Question: I have a window that contains a 'QTableView' which and are . The 'QTableView' is nested within a 'QWidget' that in turn is nested within a 'QScrollArea' that in turn is nested within a 'QMdiArea' which is the 'centralWidget' of a 'QMainWindow'.
When the 'QScrollArea' is shown, the 'QTableView' has extra space to the right of the last column that I want to be removed :

I want the 'QTableView' to fit the exact width of the columns (i.e. no extra space after the rightmost column).
I tried to use 'tableView.setFixedWidth(desired_width)' but then the only way it could work was to iterate over all the columns and get their widths and sum them up together and add the 'verticalHeader' width and the scroll-bars width and pass it as the 'desired_width'.
It does work this way but it seems to be very complex for such an obvious requirement : I think a lot of program developers want their tables' width to fit the columns' width and this is what makes me wonder that maybe there is a method that does that automatically without the extra calculations and that I'm unaware of.
So my question is : is there a simpler way to achieve the same result ?
Here is my code for reference :
The code for the 't_main' module responsible for creating the 'QMainWindow' :
'''
import sys
import t_wdw
from PySide import QtGui
class Main_Window(QtGui.QMainWindow):
def __init__(self):
super(Main_Window,self).__init__()
self.initUI()
def initUI(self):
self.statusBar()
# Defines QActions for menu
self.new_window=QtGui.QAction("&Window alpha",self)
self.new_window.triggered.connect(self.open_window)
# Creates the menu
self.menu_bar=self.menuBar()
self.menu1=self.menu_bar.addMenu('&Menu 1')
self.menu1.addAction(self.new_window)
# Creates a QMdiArea to manage all windows.
self.wmanager=QtGui.QMdiArea()
self.wmanager.setViewMode(QtGui.QMdiArea.TabbedView)
self.setCentralWidget(self.wmanager)
self.showMaximized()
# Opens the new window that holds the QTableView
def open_window(self):
t_wdw.launch_window()
t_wdw.window_alpha=self.wmanager.addSubWindow(t_wdw.window)
t_wdw.window_alpha.show()
def main():
app=QtGui.QApplication(sys.argv)
main_wdw=Main_Window()
sys.exit(app.exec_())
if __name__=="__main__":
main()
'''
The code for 't_wdw' module that is responsible for creating the 'SubWindow' with the 'QTableView'.
'''
from PySide import QtGui
from PySide import QtCore
def launch_window():
global window
# Creates a new window
window=QtGui.QScrollArea()
window1=QtGui.QWidget()
row=0
data=[["VH"+str(row+i),1,2,3] for i in range(20)]
headers=["HH1","HH2","HH3"]
# Creates a table view with columns resized to fit the content.
model=my_table(data,headers)
tableView=QtGui.QTableView()
tableView.setModel(model)
tableView.resizeColumnsToContents()
# Fixes the width of columns and the height of rows.
tableView.horizontalHeader().setResizeMode(QtGui.QHeaderView.Fixed)
tableView.verticalHeader().setResizeMode(QtGui.QHeaderView.Fixed)
"""
Here is the solution I resorted to to fix the tableView width
equal to its content and that I want to make simpler
"""
vhwidth=tableView.verticalHeader().width()
desired_width=QtGui.QStyle.PM_ScrollBarExtent*2+vhwidth+1
for i in range(len(headers)):
desired_width+=tableView.columnWidth(i)
tableView.setFixedWidth(desired_width)
"""
Sets the layouts and widgets using a QHBoxLayout because
I want the QTableView to be centered on the window
and more widgets and layouts are to be added later.
"""
window1.main_layout=QtGui.QHBoxLayout()
window1.main_layout.addStretch(0)
window1.main_layout.addWidget(tableView)
window1.main_layout.addStretch(0)
window.setLayout(window1.main_layout)
window.setWidget(window1)
class my_table(QtCore.QAbstractTableModel):
def __init__(self,data,headers,parent=None):
QtCore.QAbstractTableModel.__init__(self,parent)
self.__data=data
self.__headers=headers
def rowCount(self,parent):
return len(self.__data)
def columnCount(self,parent):
return len(self.__headers)
def data(self, index, role):
if role == QtCore.Qt.DisplayRole:
row = index.row()
column = index.column()
return self.__data[row][column+1]
def headerData(self,section,orientation,role):
if role == QtCore.Qt.DisplayRole:
if orientation == QtCore.Qt.Horizontal:
return self.__headers[section]
if orientation == QtCore.Qt.Vertical:
return self.__data[section][0]
'''
An extra question for those who read the code : Why do I need to multiply 'PM_ScrollBarExtent' by 2 to get the correct result ?
P.S : I'm using PySide 1.2.1 but answers in PyQt or C++ are fine.
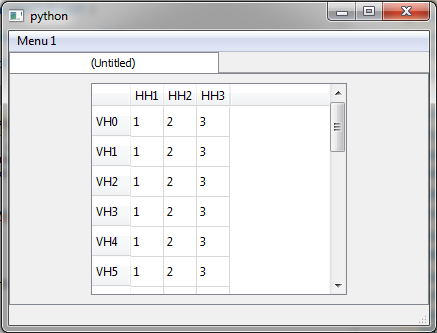
Answer: There are a couple of things about your width calcualtion that are wrong.
Firstly, you attempt to use 'QtGui.QStyle.PM_ScrollBarExtent' to get the width of the vertical scrollbar - but that is a constant, not a property. Instead, you need to use <URL>:
'''
tableView.style().pixelMetric(QtGui.QStyle.PM_ScrollBarExtent)
'''
Secondly, you do not take into account the width of the tableview frame, which can be calculated like this:
'''
tableView.frameWidth() * 2
'''
Putting these values together with the dimensions of the headers, the final calculation should be:
'''
vwidth = tableView.verticalHeader().width()
hwidth = tableView.horizontalHeader().length()
swidth = tableView.style().pixelMetric(QtGui.QStyle.PM_ScrollBarExtent)
fwidth = tableView.frameWidth() * 2
tableView.setFixedWidth(vwidth + hwidth + swidth + fwidth)
'''
This should leave exactly the space needed for the vertical scrollbar.
PS:
Since you're setting a fixed width for the tableview, you could also get rid of the horizontal scrollbar, which is redundant:
'''
tableView.setHorizontalScrollBarPolicy(QtCore.Qt.ScrollBarAlwaysOff)
'''